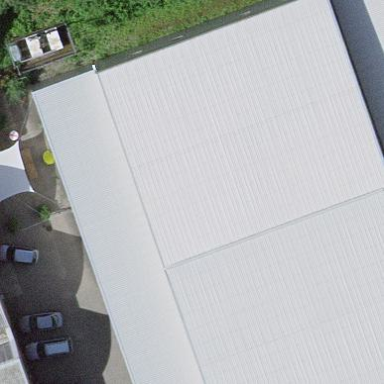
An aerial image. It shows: Building with gabled roof oriented across its structure.